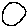
Label: circle